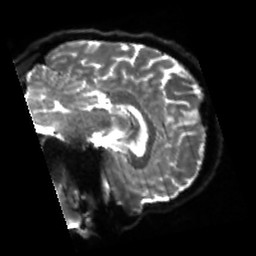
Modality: sbref
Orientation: sagittal
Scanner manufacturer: siemens
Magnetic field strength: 3 T
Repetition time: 4 s
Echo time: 0.0594 s